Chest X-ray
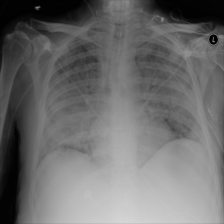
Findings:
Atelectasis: negative
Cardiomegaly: negative
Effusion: negative
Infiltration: positive
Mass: negative
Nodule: negative
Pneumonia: negative
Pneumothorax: negative
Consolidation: negative
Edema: negative
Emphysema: positive
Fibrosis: negative
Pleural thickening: negative
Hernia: negative